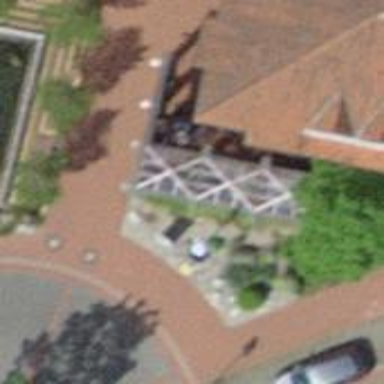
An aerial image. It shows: Café.